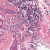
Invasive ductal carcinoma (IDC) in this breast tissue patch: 0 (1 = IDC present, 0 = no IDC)